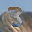
Label: 3